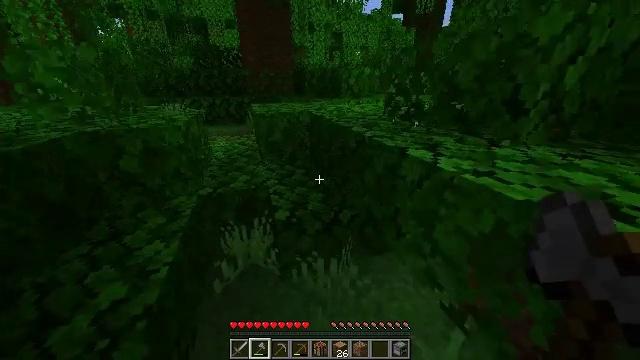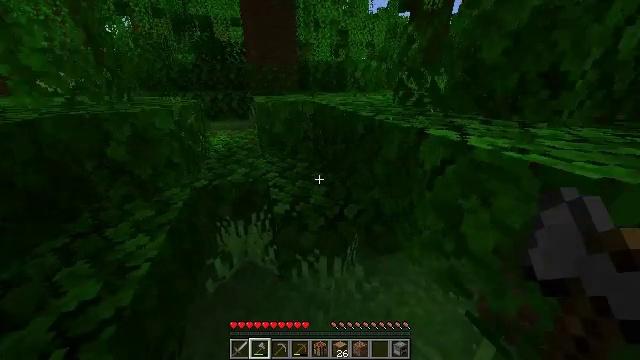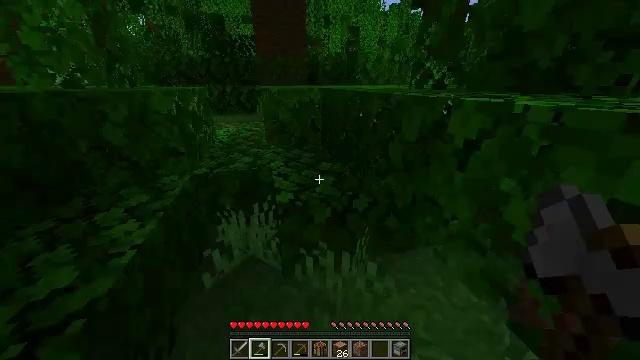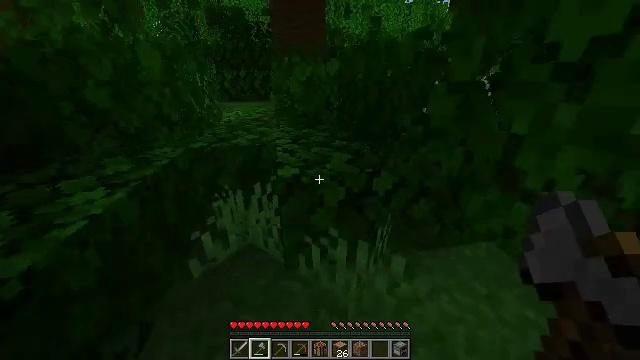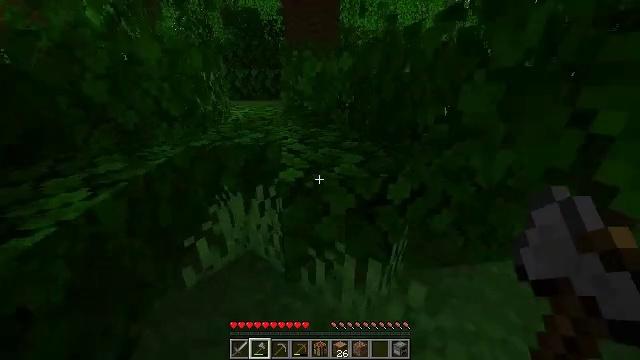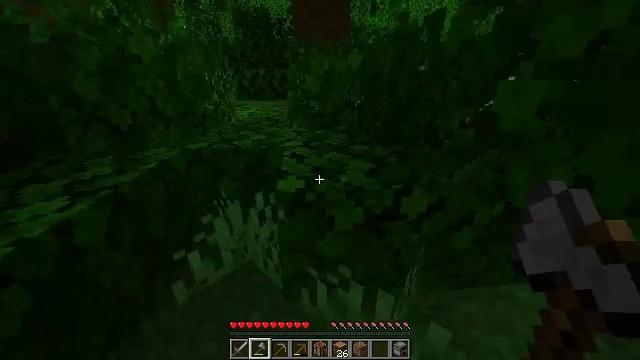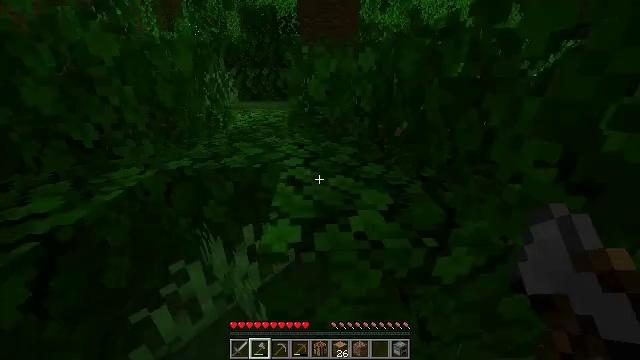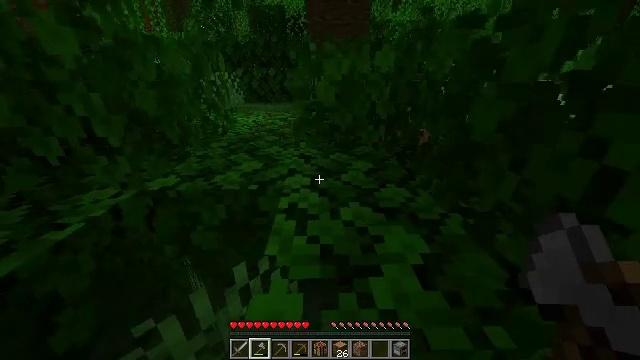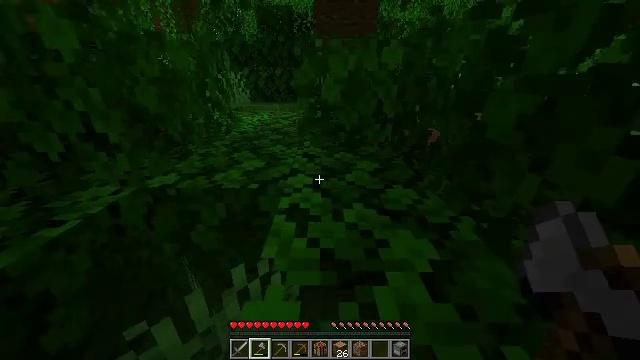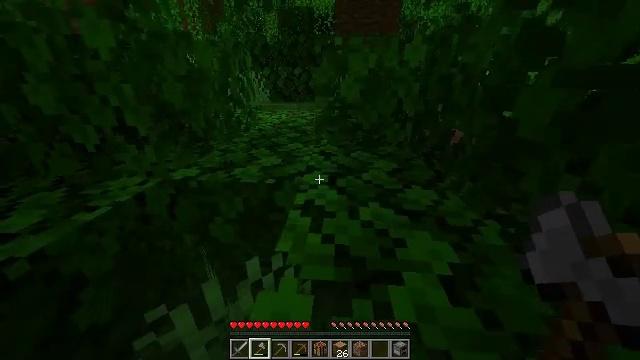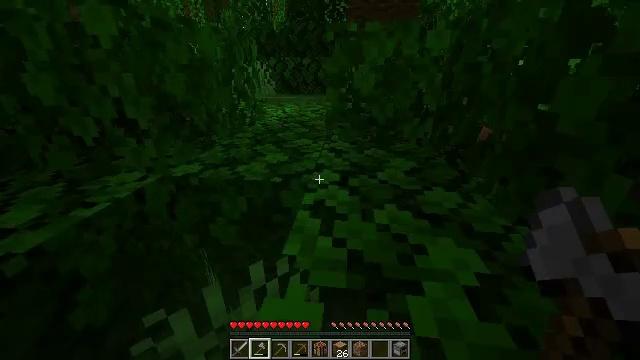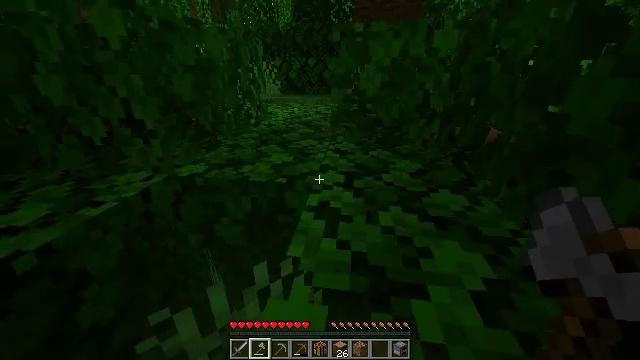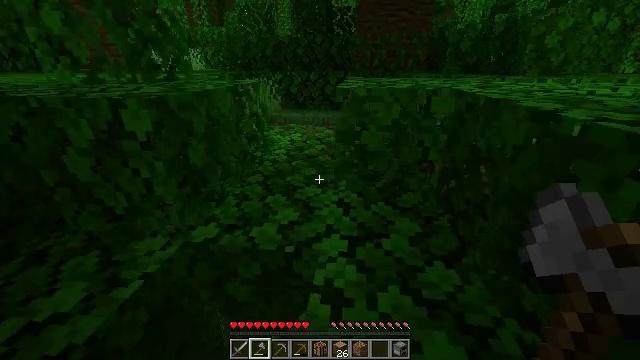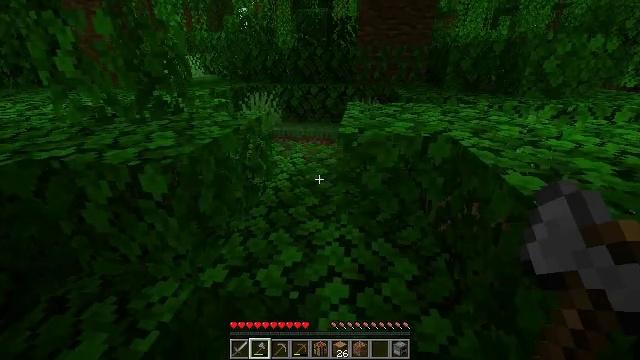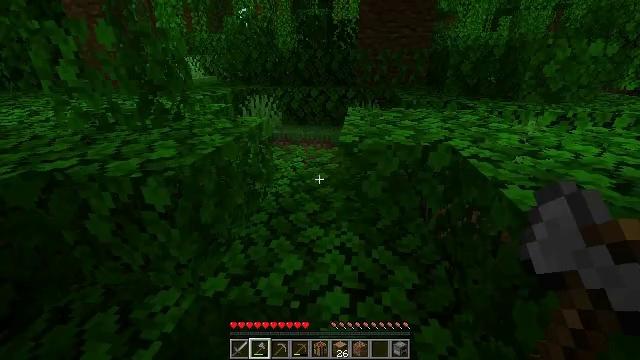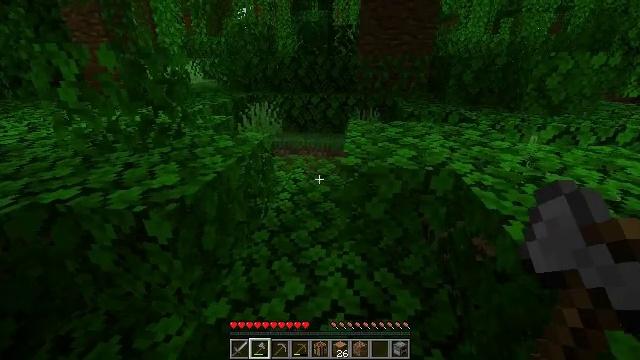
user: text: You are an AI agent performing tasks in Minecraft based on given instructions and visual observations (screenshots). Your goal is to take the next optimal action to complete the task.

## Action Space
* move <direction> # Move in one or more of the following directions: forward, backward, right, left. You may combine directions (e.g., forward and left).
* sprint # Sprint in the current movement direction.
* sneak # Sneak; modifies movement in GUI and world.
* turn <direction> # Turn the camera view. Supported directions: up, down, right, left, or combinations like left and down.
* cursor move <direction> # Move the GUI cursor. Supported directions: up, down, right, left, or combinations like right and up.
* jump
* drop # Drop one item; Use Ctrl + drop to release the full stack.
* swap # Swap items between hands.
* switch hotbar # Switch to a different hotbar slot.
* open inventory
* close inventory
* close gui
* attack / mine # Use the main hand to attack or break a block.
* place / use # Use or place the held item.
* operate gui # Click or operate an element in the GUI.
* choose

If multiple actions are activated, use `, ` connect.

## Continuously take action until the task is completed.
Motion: motion action
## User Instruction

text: Break the bamboo stalk.
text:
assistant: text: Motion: move forward, sprint, turn left
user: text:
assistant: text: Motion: move forward, sprint, turn left
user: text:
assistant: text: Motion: move forward, sprint, turn left
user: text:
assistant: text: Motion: move forward, sprint, turn left
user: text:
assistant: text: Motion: move forward, sprint, turn left
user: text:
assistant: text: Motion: move forward, sprint, turn left
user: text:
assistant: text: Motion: move forward, sprint, turn left
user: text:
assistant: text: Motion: move forward, sprint, turn left
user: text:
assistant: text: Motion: move forward, sprint, turn left
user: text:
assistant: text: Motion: move forward, sprint, turn left
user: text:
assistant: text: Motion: move forward, sprint, turn left, jump
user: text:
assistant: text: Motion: move forward, sprint, jump
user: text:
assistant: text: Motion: move forward, sprint, jump
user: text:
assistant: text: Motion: move forward, sprint, jump
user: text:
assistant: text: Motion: move forward, sprint
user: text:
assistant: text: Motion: move forward, sprint
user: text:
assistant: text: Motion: move forward, sprint
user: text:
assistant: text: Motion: move forward, sprint
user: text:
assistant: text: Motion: move forward, sprint
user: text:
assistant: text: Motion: move forward, sprint
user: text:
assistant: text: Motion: move forward, sprint, turn left
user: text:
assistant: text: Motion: move forward, sprint
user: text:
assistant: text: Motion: move forward, sprint
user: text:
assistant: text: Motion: move forward, sprint
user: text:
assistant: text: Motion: move forward, sprint
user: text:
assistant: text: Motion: move forward, sprint
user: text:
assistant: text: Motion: move forward, sprint
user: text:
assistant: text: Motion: move forward, sprint
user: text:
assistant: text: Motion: move forward, sprint
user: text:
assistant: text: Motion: move forward, sprint